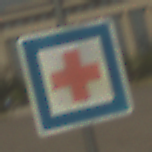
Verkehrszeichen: ErsteHilfe
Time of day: MorningAfternoon
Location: Outdoor (Suburban)
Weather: Clear
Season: NotSpecified
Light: Natural